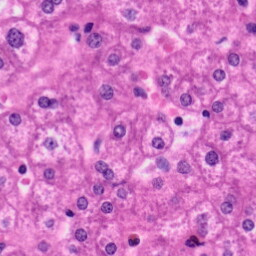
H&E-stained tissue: Liver